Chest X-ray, PA view. Patient: 26 years old, sex M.
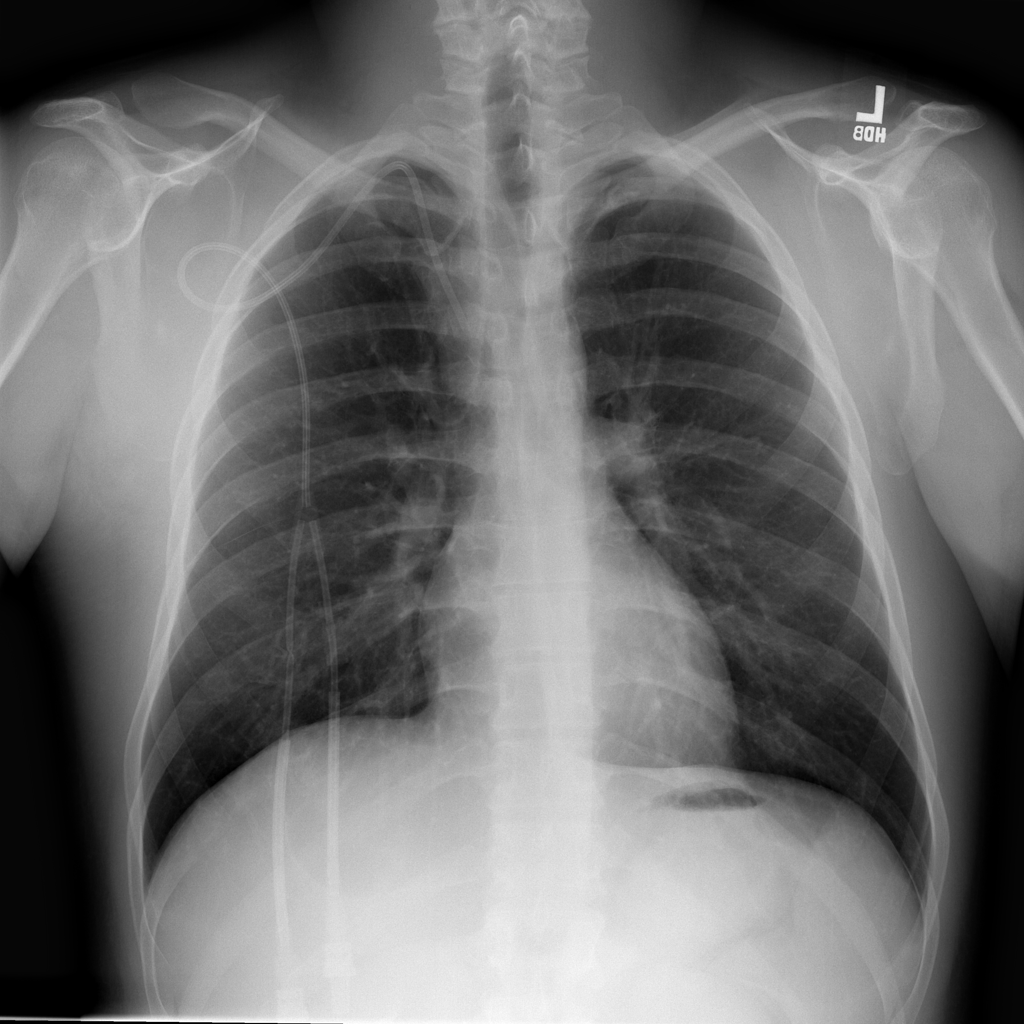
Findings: No Finding